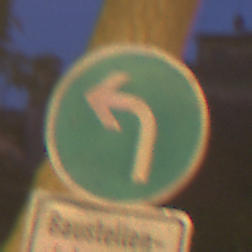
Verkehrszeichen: VorgeschriebeneFahrtrichtungLinks
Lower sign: SonstigeFahrzeugePersonengruppenFrei1
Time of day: Night
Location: Outdoor (Urban)
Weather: Clear
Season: NotSpecified
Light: Artificial